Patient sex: F
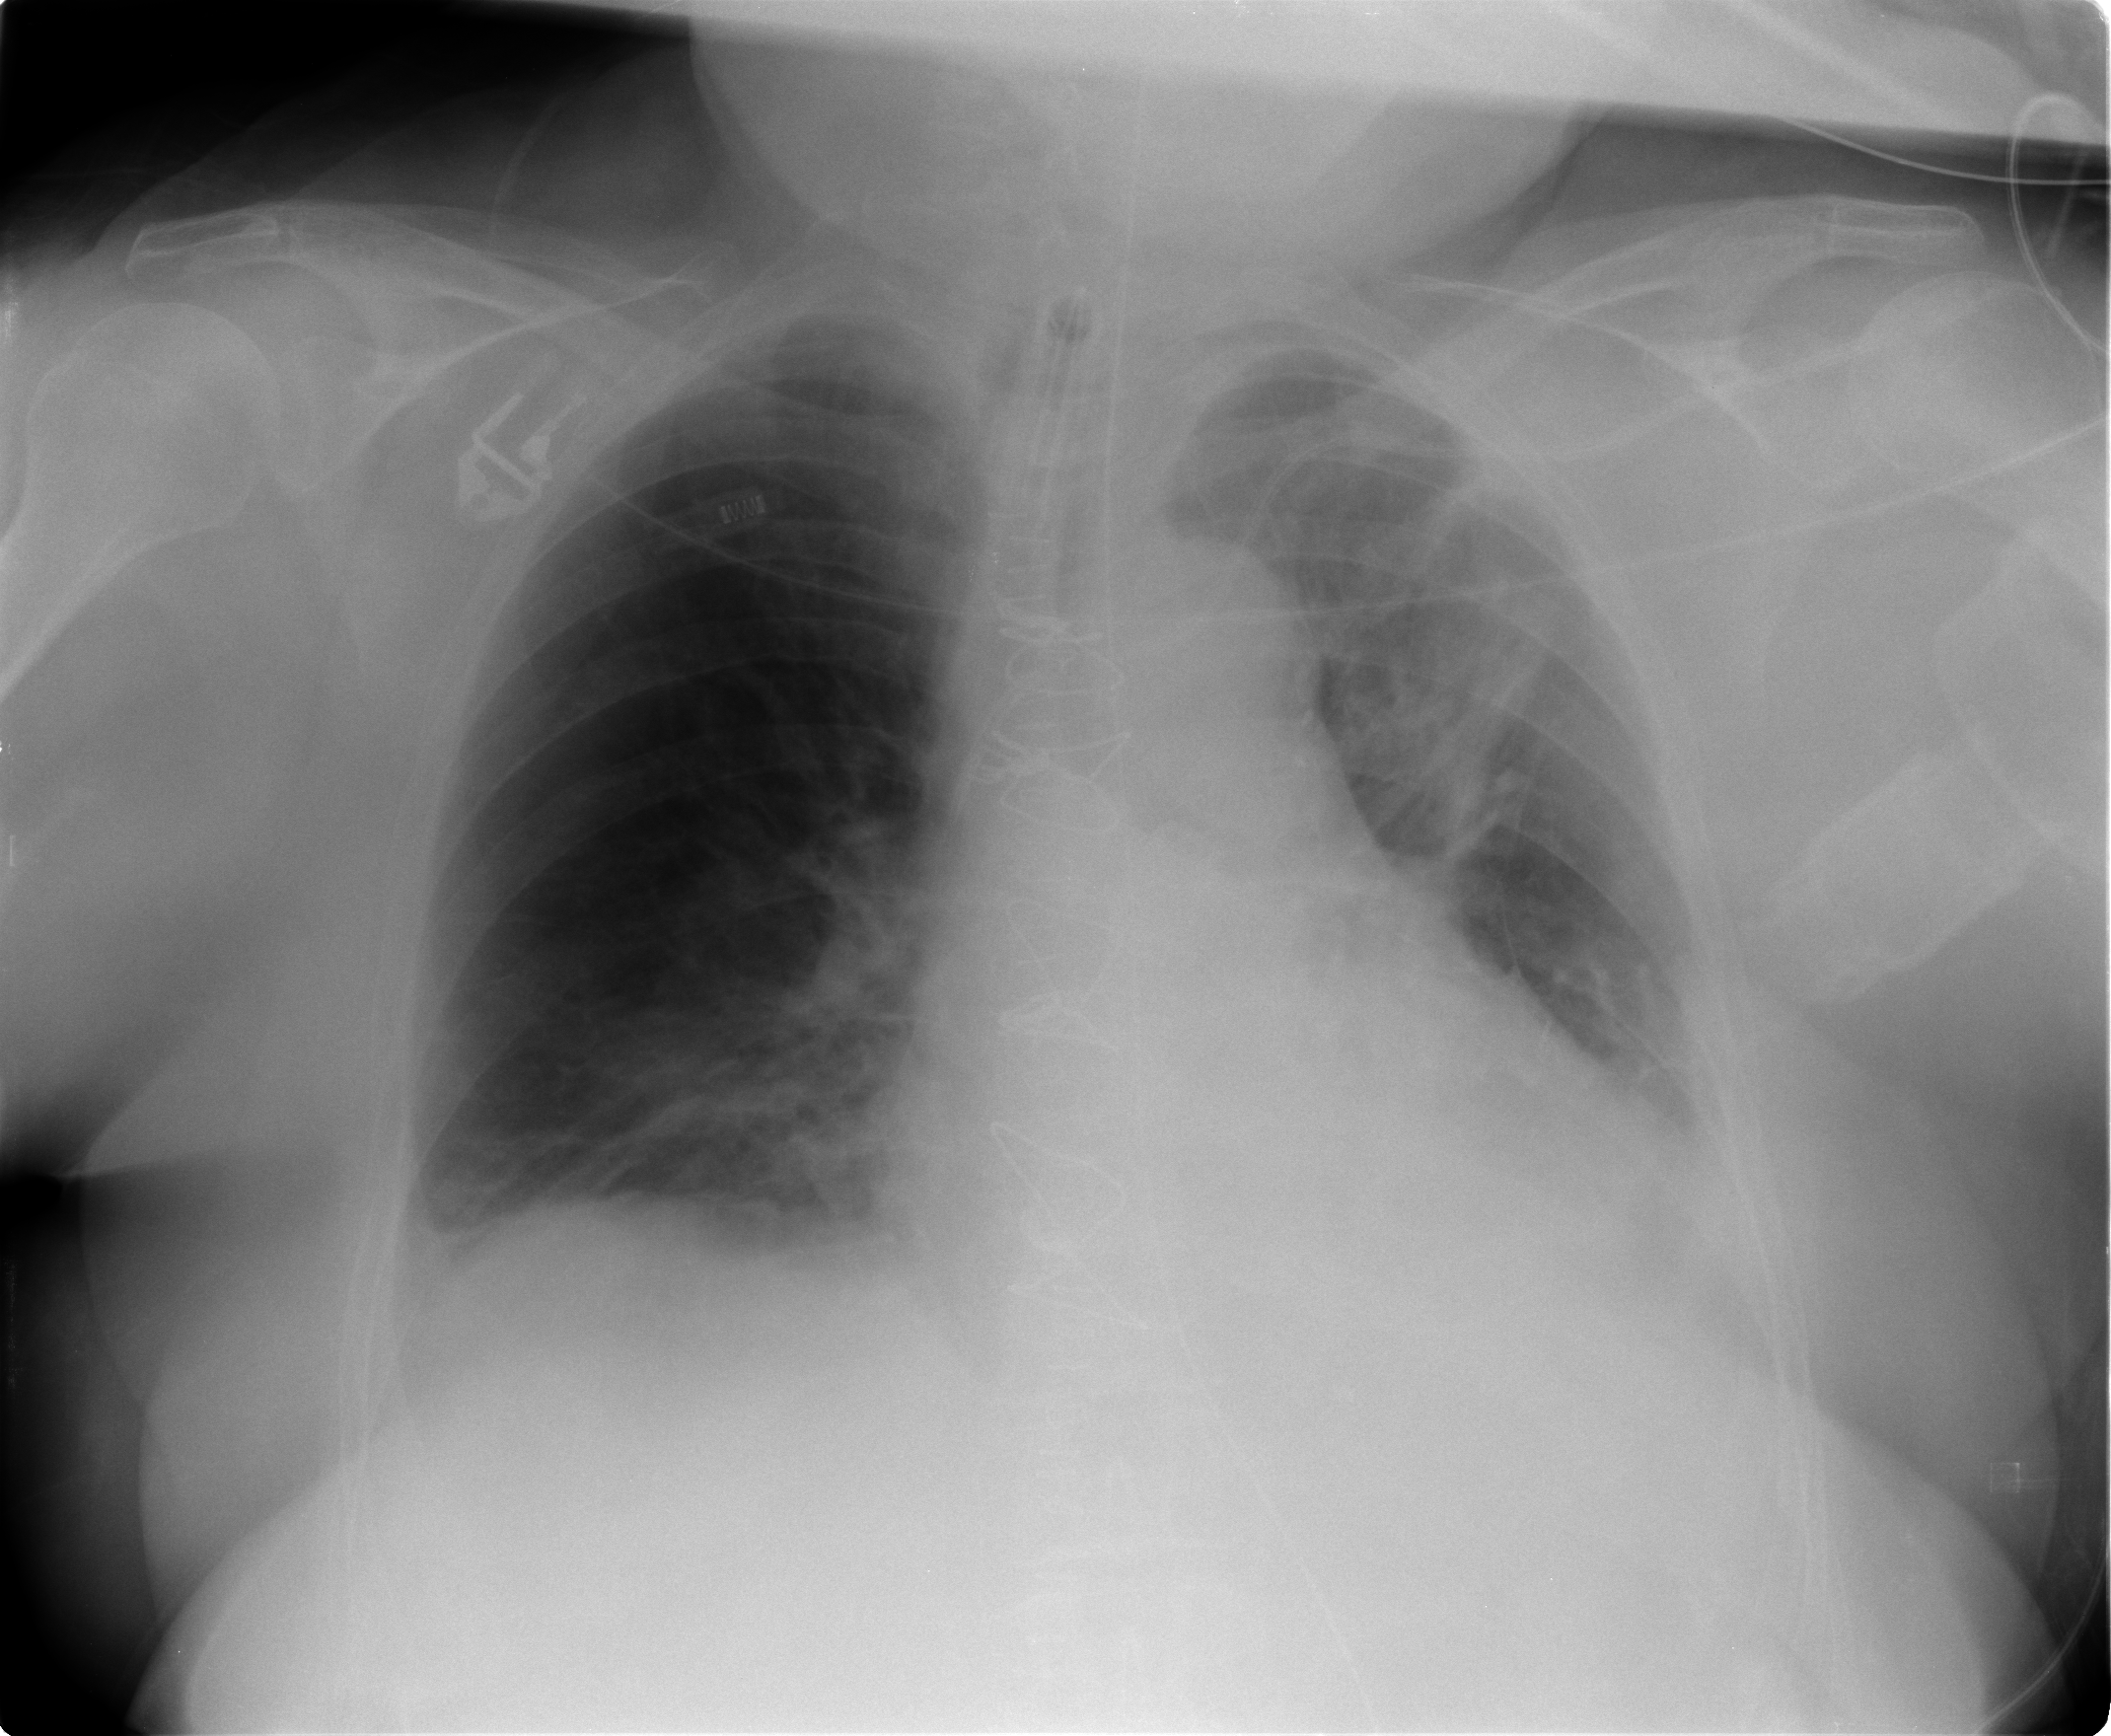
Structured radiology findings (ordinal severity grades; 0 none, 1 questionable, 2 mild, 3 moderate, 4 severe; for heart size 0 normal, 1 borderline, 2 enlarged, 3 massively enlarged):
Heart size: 2
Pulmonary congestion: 0
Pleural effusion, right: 2
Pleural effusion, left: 3
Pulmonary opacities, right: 1
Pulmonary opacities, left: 3
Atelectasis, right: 2
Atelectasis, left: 2